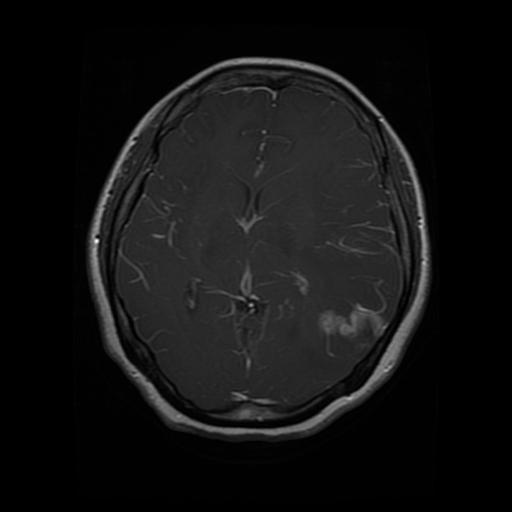
Label: glioma